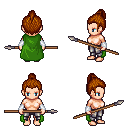
a pixel art fantasy rpg character, female body template, human, light skin, green cape, metal pants, brunette short topknot hairstyle, white cloth bracers, spear, four views (front, back, left, right), 2x2 character sprite sheet, small pixel art, hard edges, no anti-aliasing